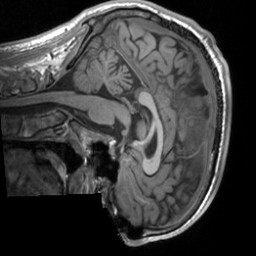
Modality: T1w
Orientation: sagittal
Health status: healthy
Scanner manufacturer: siemens
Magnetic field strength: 3 T
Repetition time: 1.9 s
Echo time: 0.00226 s